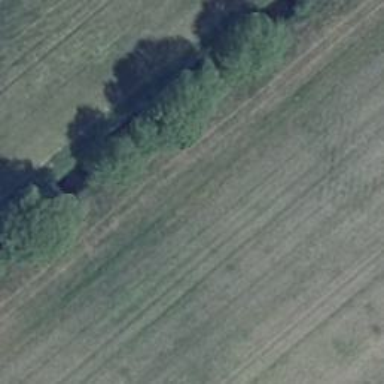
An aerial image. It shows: Deciduous broadleaved tree.